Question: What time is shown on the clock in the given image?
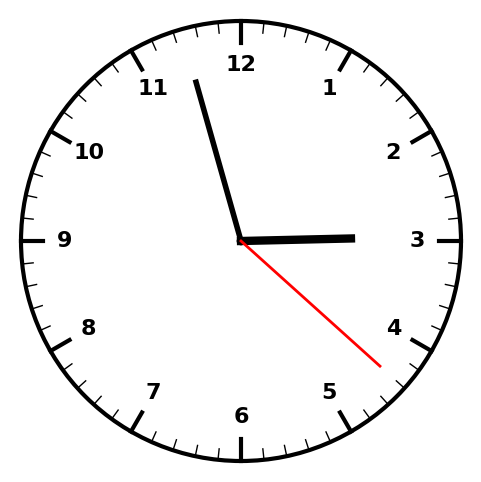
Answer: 02:57:22